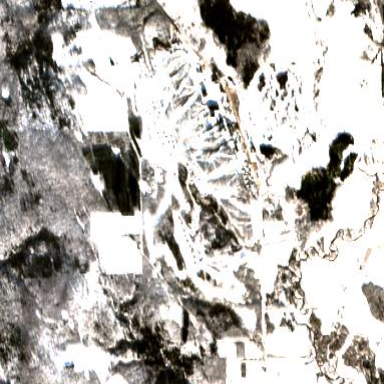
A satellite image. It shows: Area designated for winter sports.